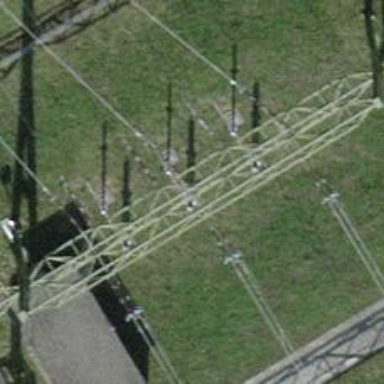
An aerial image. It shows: Three power lines with cables.